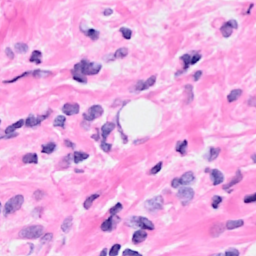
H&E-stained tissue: Breast